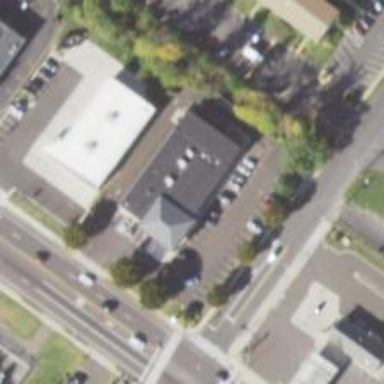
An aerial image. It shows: Pharmacy providing healthcare services.